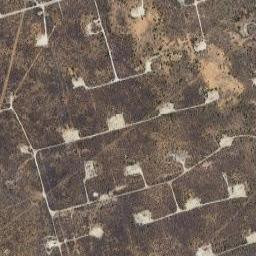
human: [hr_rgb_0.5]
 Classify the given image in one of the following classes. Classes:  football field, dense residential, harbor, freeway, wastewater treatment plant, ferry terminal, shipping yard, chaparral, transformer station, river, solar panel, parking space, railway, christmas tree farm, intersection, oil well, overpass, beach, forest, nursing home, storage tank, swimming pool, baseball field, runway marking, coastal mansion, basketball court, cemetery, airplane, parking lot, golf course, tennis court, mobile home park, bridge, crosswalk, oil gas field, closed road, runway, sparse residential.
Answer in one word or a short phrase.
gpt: oil gas field